Interaction volume radius: 5 \u00c5
Interaction volume height: 25 \u00c5
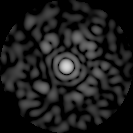
Disorder parameter: 0.831